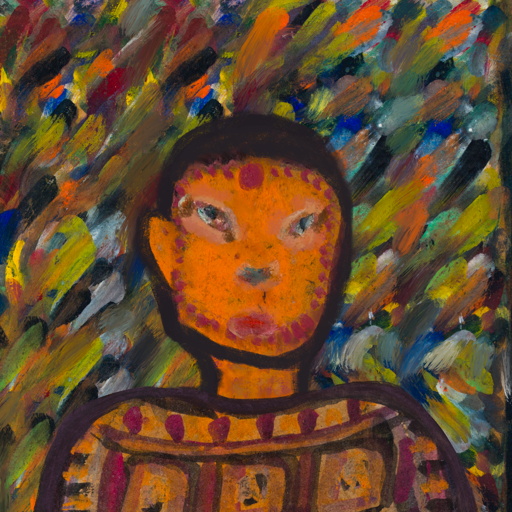
Background: An_Impression, Head And Neck Front: Doll, Face Front: Boggyland, Bust: Doll, Hair Front: Blank, Head Accessory: Blank, Second Necklace: Blank, Necklace: Blank, Baby: Blank